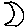
Label: moon